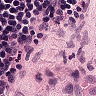
Metastatic tissue present: no